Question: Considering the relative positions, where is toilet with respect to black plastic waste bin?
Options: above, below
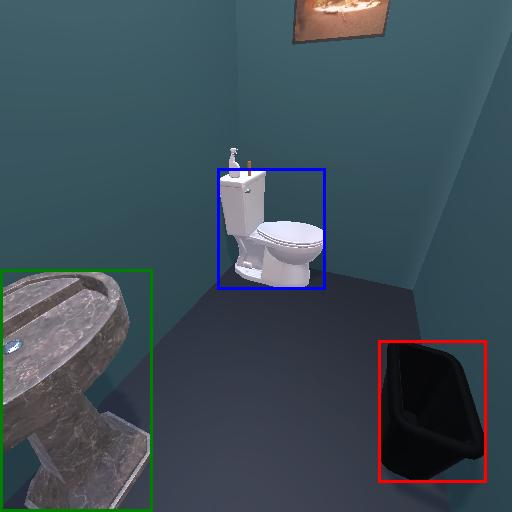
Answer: above